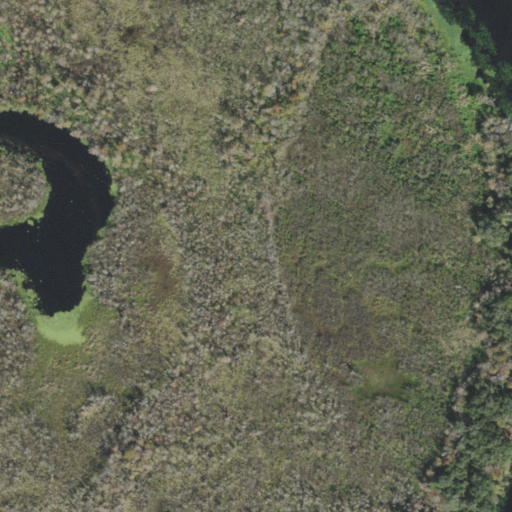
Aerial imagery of island in Florida named Flowers Island containing woody wetlands, open water, and herbaceous wetlands